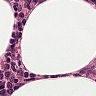
Metastatic tissue present: no